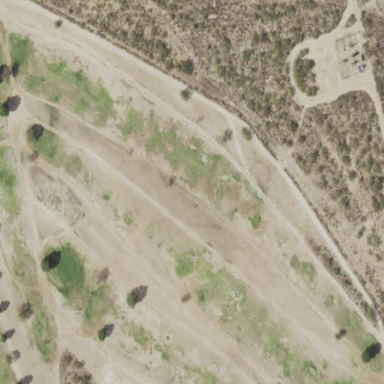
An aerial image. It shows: Grassy area designated as golf fairway.